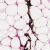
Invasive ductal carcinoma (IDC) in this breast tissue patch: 0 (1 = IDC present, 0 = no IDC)